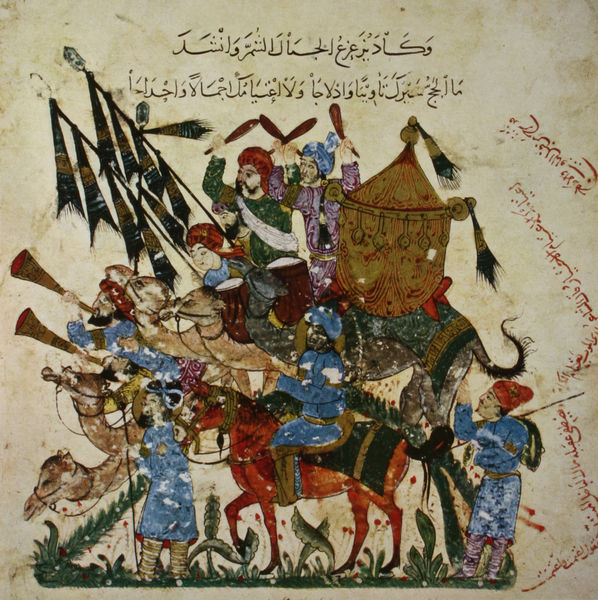
Titel: Versammlung des al-Hariri: Die Wallfahrtskarawane
Künstler: Yahya ibn Mahmud al-Wasiti
Standort: Paris
Institution: Bibliothèque Nationale.
Schlagwörter: angriff, blau, gemälde, gruppe, mann, vogel, gelb, grün, menschen, blumen, braun, bunt, grau, hüte, köpfe, männer, weiss, zeichen, zeichnung, gras, rot, tier, tiere, wiese, teppich, alt, bart, bärte, schnurrbart, diener, mensch, horn, erde, strauch, vögel, boden, gold, decke, gewänder, instrumente, musik, pflanze, pflanzen, pferd, pferde, reiter, reiten, sattel, schärpe, zaumzeug, zügel, farbig, schrift, papier, fahnen, fahne, zug, farbe, banner, krieg, schlacht, gefolge, soldaten, spielen, korb, schriftzeichen, karawane, schild, buch, orient, orientalisch, seite, illustration, knüppel, text, buchstaben, trommel, armee, heer, arabisch, reise, mittelalter, krieger, schreiten, posaunen, umzug, fanfaren, speere, trompeten, flaggen, hörner, satel, turban, arabien, islam, sklaven, turbane, quasten, zelt, sultan, elefant, kamel, trompete, standarten, gars, prügel, musikinstrumente, trommeln, buchmalerei, sänfte, byzanz, lasttiere, persisch, kamele, dromedar, mongolen, karavane, keulen, tröten, golod, t, turkisch, perzisch, tropeten, fanfarenzug